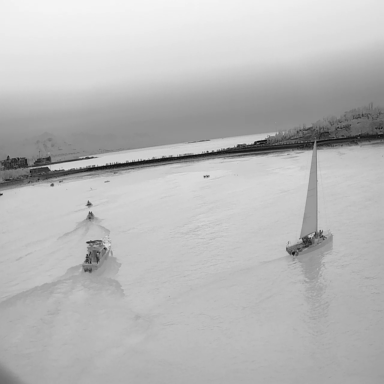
There are four objects shown in the infrared image, including a sailboat, and three canoes.